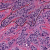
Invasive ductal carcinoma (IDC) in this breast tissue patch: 1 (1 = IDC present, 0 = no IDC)